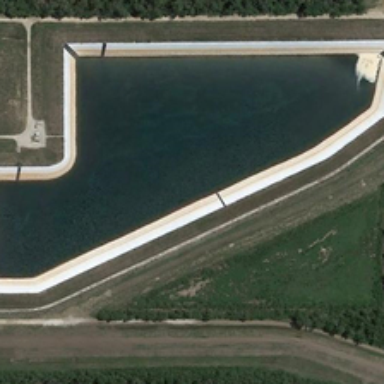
There is a bare road around the lake .